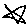
Label: star